Question: We have an issue with our responsive design. We use this style for mobile devices on our responsive theme:
'''
body {
margin-left: 10px;
margin-right: 10px;
overflow-x: hidden;
max-width: 90%;
}
'''
Below you can see a difference between iOS Broswer and Chrome:

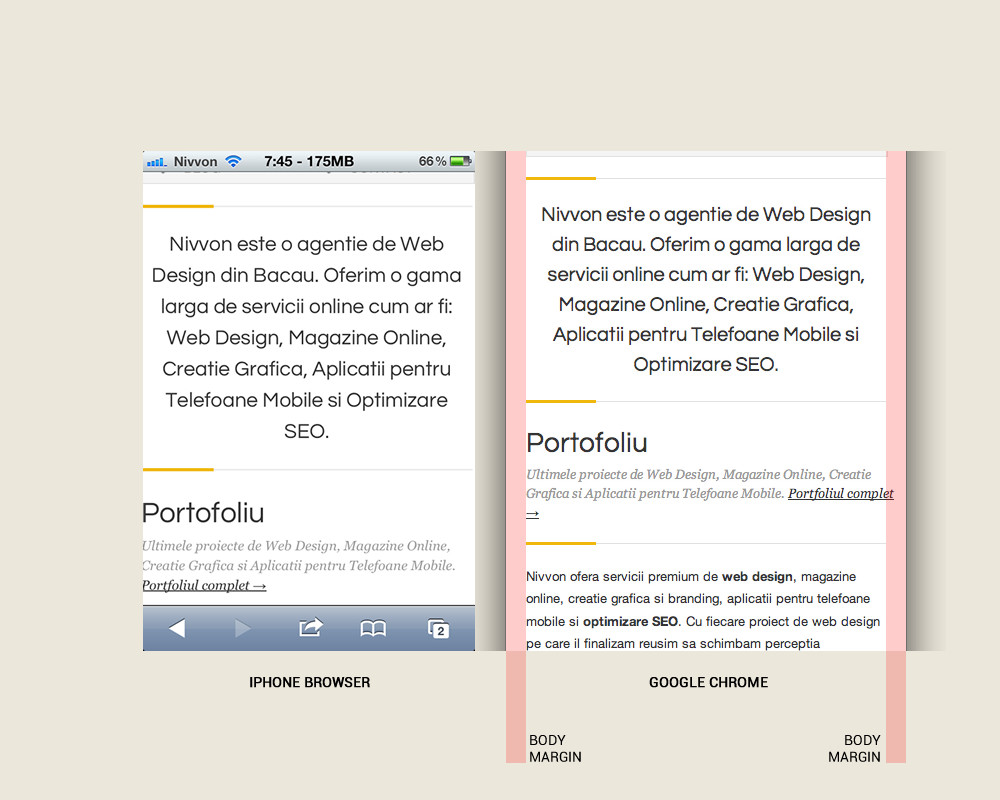
Answer: It worked with percentages:
'body { margin-left: 5%; margin-right: 5%; overflow-x: hidden; max-width: 90%; margin: 0 auto; }'